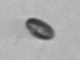
Label: Thalassiosira